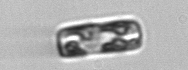
Label: Guinardia_delicatula